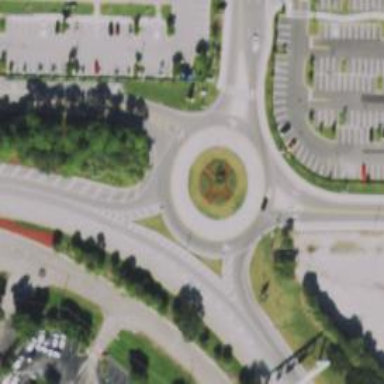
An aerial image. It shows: Tertiary road that leads to roundabout.